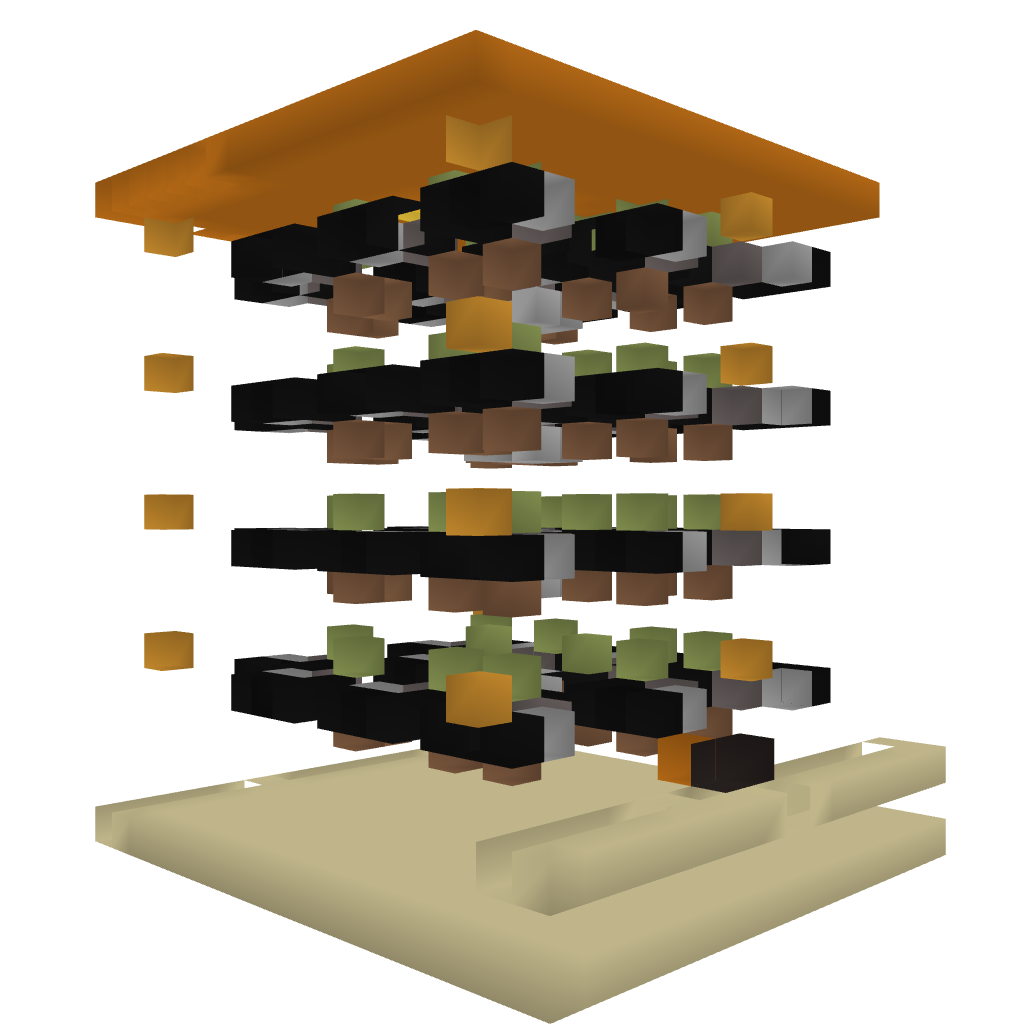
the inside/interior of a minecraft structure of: Giant Pumpkin-Pumpkin Farm